Question: I have the following database on Firebase:

I want to return a search on users if there is any with the true type.
'''
mDatabaseReference.child("users").addListenerForSingleValueEvent(new ValueEventListener() {
@Override
public void onDataChange(DataSnapshot dataSnapshot) {
if (dataSnapshot.hasChild("type")) {//I need the verification here.
//action
} else {
//action
}
}
@Override
public void onCancelled(DatabaseError databaseError) {
Log.w(TAG, "getUser:onCancelled", databaseError.toException());
}
});
'''
Thank you in advance for your attention
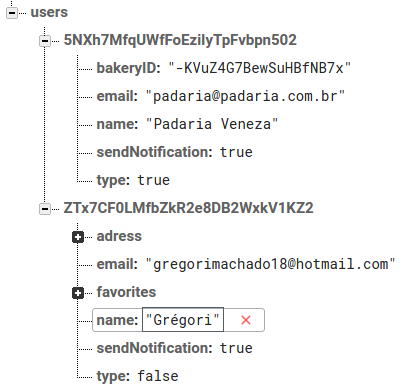
Answer: What y like this:
'''
Query filterQuery = databaseReference.orderByChild("type").equalTo(true);
'''
You can also have a look at <URL>.
You can check for null by putting this condition in a if statement
'''
dataSnapshot.getValue() != null
'''